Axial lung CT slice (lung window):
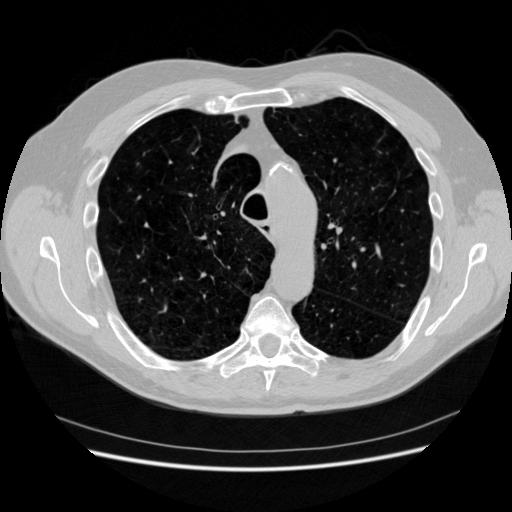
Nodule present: no